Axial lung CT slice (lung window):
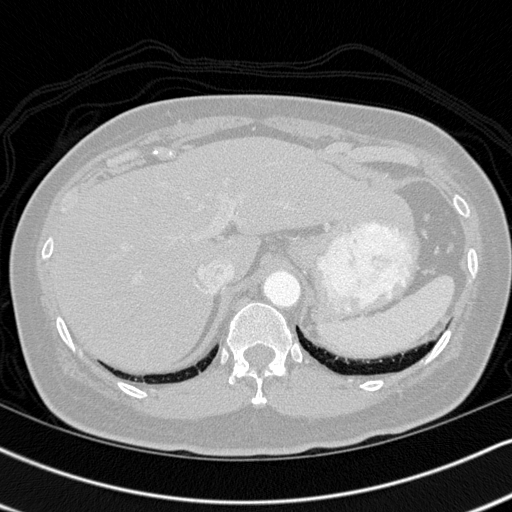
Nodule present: no